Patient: sex F, age 57
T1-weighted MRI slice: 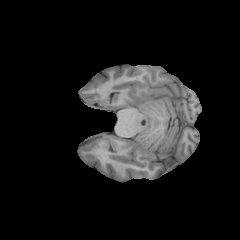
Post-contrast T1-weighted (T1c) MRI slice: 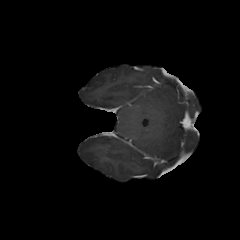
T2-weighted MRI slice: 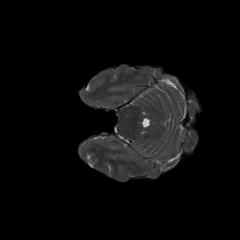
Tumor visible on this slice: no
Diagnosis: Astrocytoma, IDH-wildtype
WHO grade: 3